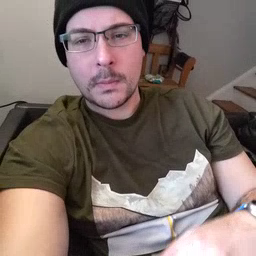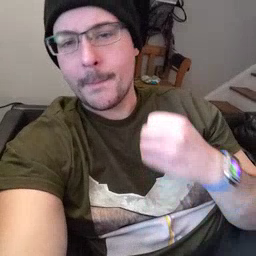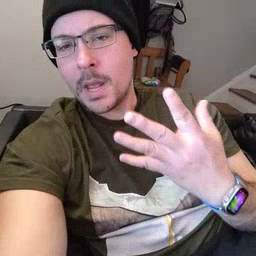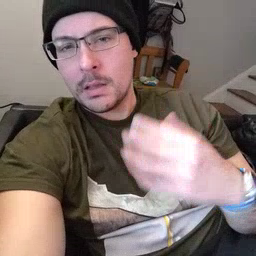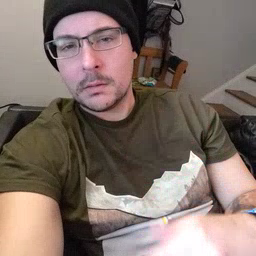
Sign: many